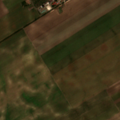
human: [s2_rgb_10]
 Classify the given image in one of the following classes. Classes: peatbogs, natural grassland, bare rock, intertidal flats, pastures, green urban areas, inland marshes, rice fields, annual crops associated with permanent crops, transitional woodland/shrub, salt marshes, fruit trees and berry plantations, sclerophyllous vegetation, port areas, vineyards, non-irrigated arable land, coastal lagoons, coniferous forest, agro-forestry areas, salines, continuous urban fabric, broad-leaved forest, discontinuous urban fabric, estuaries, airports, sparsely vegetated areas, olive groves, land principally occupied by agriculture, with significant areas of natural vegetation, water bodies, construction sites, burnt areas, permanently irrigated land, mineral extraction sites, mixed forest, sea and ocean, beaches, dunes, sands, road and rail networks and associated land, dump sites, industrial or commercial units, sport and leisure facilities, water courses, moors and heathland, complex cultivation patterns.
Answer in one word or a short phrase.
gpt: non-irrigated arable land